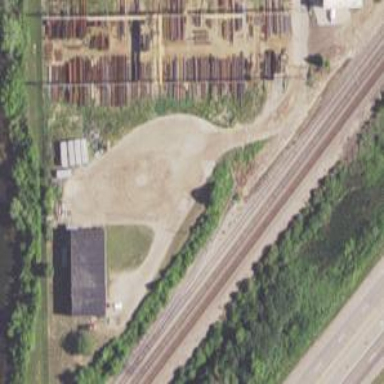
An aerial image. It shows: Rail spur service.